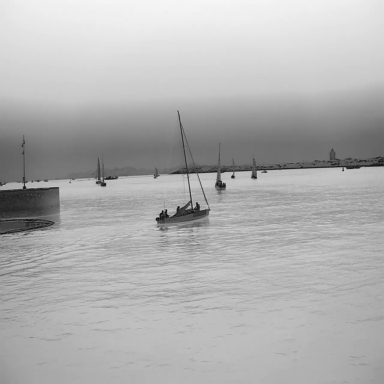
There is a container_ship in the infrared image.